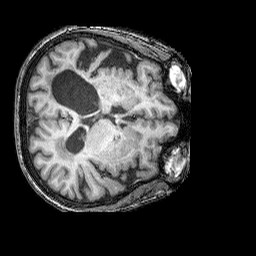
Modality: T1w
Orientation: axial
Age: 54
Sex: female
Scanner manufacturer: siemens
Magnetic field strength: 3 T
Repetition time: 2.25 s
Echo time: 0.00415 s